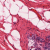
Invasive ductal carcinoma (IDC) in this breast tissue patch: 0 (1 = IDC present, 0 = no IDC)